Field crop: maize
Growth stage: 2
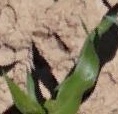
Species: maize